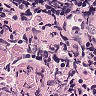
Metastatic tissue present: no